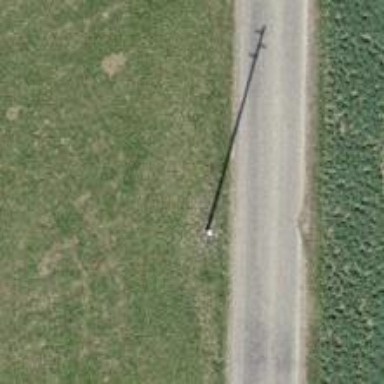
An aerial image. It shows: Power pole.